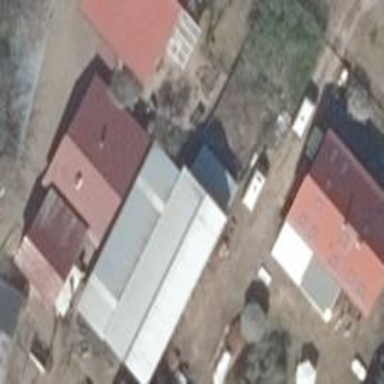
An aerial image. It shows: Shed.